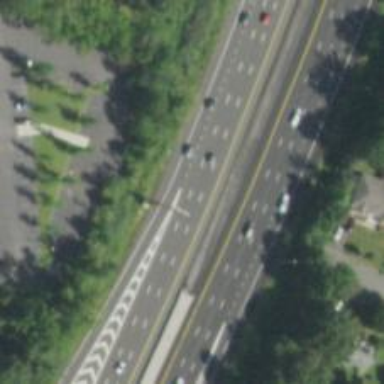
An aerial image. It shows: Urban freeway or expressway with asphalt surface.